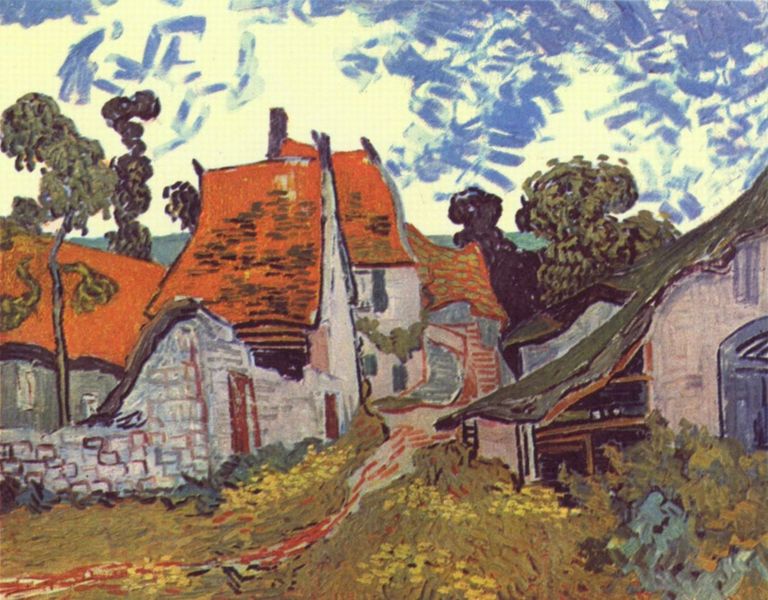
Titel: Straße in Auvers
Künstler: Vincent van Gogh
Standort: Helsinki
Institution: Ateneum
Schlagwörter: baum, blau, gemälde, himmel, laub, wasser, weiß, wolken, bäume, cezanne, dreieck, fluss, gelb, grün, impressionismus, landschaft, stadt, bewegung, blumen, braun, bunt, fenster, frankreich, glas, grau, hell, hintergrund, holz, kreide, orange, strasse, tür, blüten, dach, gebäude, gras, haus, rasen, rot, weg, wiese, expressionismus, wand, stein, feld, häuser, natur, gebüsch, gitter, hütte, pastos, pfad, sonne, boden, land, wald, kamin, landleben, schornstein, schuppen, bewölkt, hellblau, gleb, farbig, sommer, gasse, türen, moderne, dorf, dächer, giebel, mauer, ziegel, lila, backstein, bauernhof, hof, laden, van gogh, kies, treppen, striche, tor, gang, fensterladen, gogh, provence, scheune, gemalt, wirr, vincent van gogh, ziegeln, mauern, nest, bauernhäuser, stall, pinselstriche, schindel, vincent, zerfall, verschlag, fauvismus, dorfstraße, stasse, rotorange, unheimlig, straß, weiß blau, tiech, hee?, hier sehen wir eine dörflich a, ich verstehe den sinn dieses s, gogh#, nhäuser